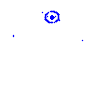
Particle: kaon